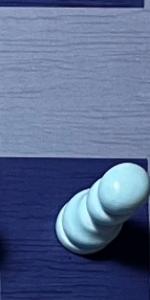
Label: Pawn_White